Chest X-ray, PA view. Patient: 52 years old, sex F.
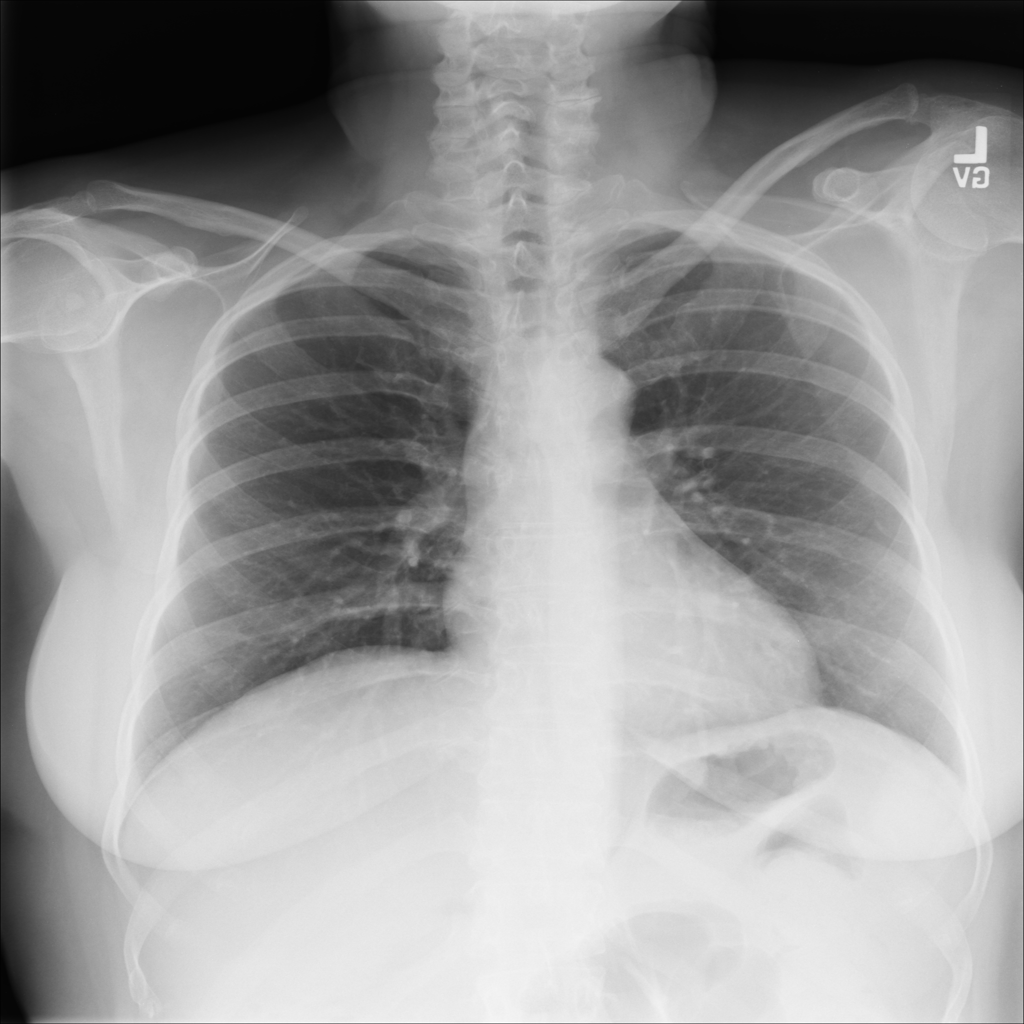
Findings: No Finding